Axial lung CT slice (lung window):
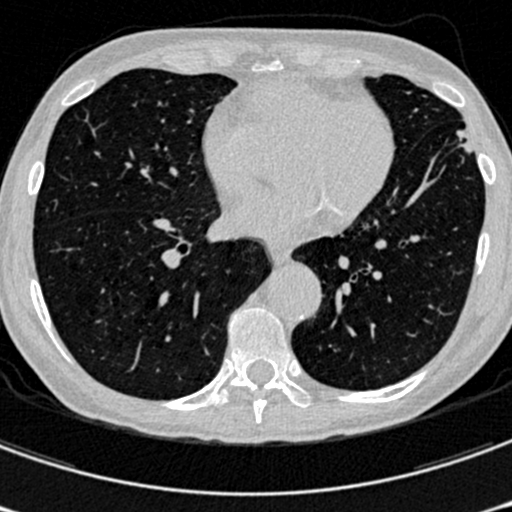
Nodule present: no